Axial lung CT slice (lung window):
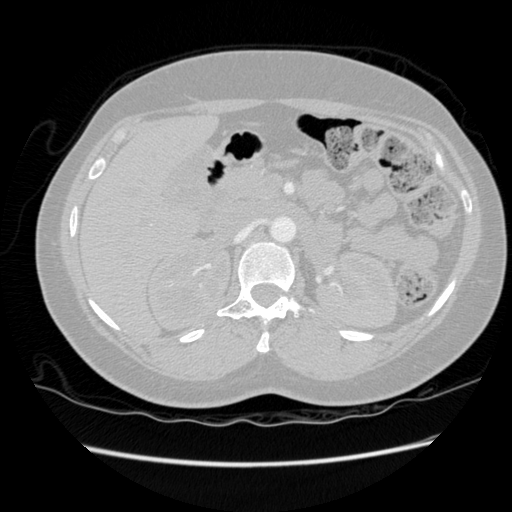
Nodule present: no